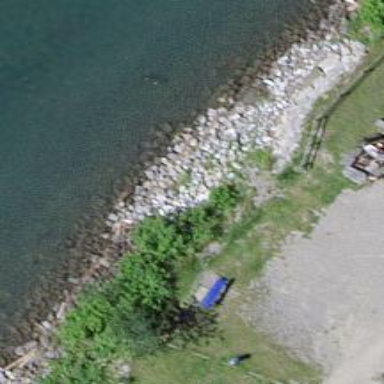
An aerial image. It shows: Blue bench.